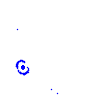
Particle: kaon